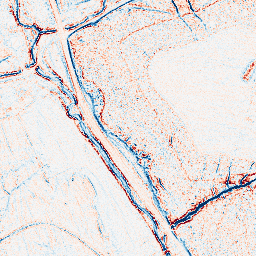
Category: edge_preserving
Decomposition family: anisotropic_diffusion
Decomposition parameters: iterations: 10
kappa: 100
gamma: 0.05
Upsampling method: edge_directed
Upsampling parameters: scale: 2
Upsampling scale: 2